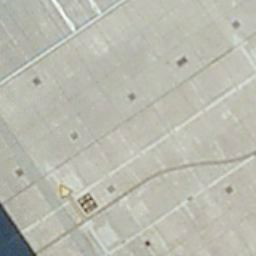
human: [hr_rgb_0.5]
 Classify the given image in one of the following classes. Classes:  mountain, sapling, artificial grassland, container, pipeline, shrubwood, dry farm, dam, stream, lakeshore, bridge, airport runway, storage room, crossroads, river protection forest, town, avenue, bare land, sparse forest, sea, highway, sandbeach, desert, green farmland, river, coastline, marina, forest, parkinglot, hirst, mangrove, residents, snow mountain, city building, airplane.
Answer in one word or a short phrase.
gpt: airport runway